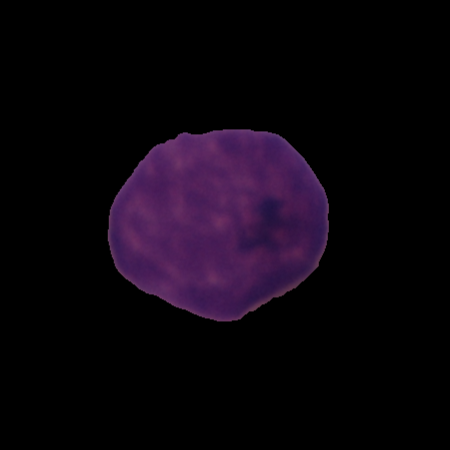
Label: cancer